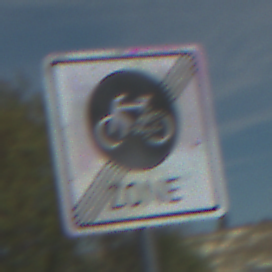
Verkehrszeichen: EndeFahrradzone
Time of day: Midday
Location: Outdoor (Special)
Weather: PartlyCloudy
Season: NotSpecified
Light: Natural